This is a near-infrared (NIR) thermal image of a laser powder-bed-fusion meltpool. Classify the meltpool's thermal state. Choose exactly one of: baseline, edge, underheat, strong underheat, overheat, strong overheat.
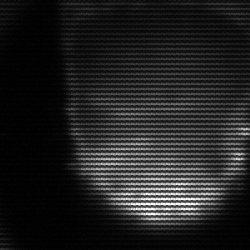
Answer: edge